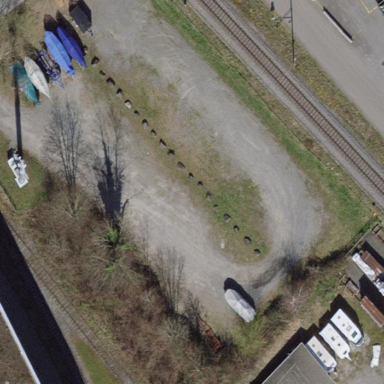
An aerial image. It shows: Parking area with gravel surface.